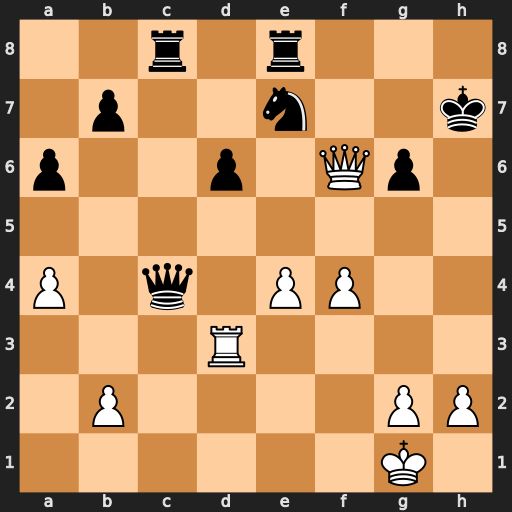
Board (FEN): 2r1r3/1p2n2k/p2p1Qp1/8/P1q1PP2/3R4/1P4PP/6K1
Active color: w
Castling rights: -
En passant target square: -
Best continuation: Rh3+ Kg8 Rh8#